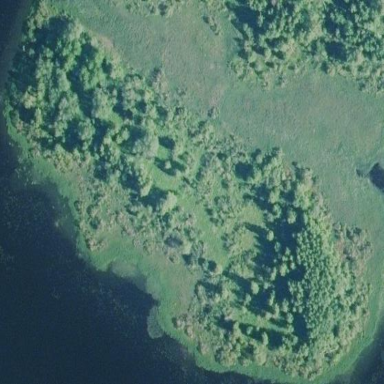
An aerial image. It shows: Island.